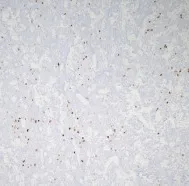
Histopathology of the cerebellar liponeurocytoma. Immunohistochemical examination presented a Ki-67 index of 5% grossly, and 10-20% focally (C).
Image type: pathology (immunostaining)